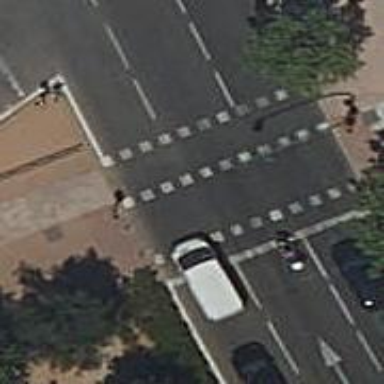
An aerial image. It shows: Zebra crossing with traffic signals.